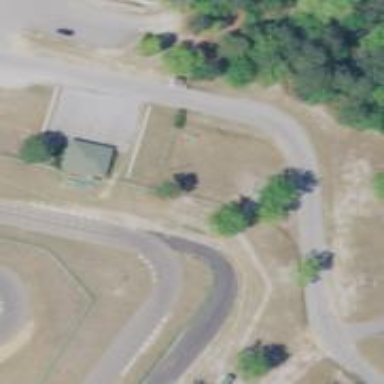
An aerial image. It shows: Karting raceway road for racing enthusiasts.